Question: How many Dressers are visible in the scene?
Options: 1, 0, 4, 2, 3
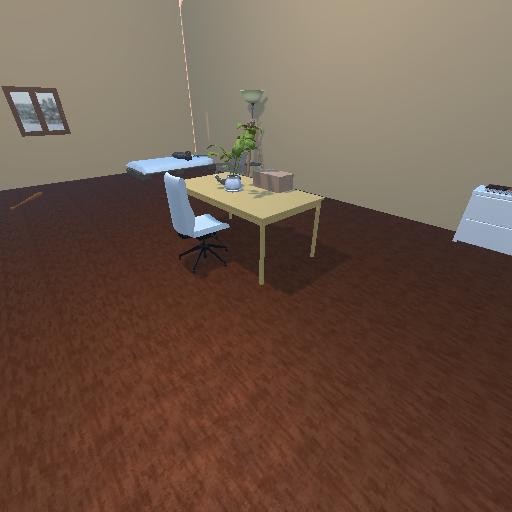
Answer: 1